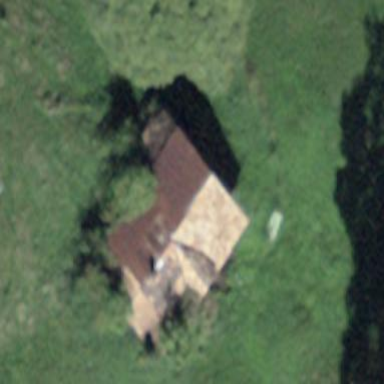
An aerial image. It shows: Cabin.